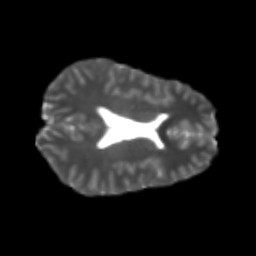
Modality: T2w
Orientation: axial
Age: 21
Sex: male
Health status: healthy
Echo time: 0.074 s